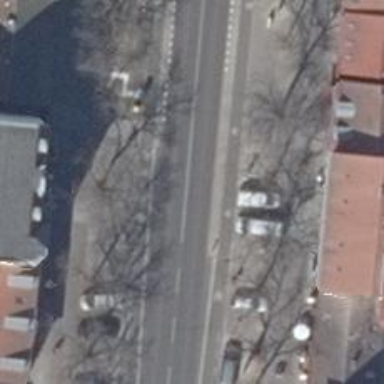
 with perpendicular parking along the curbs. Lane markings are present on the road."